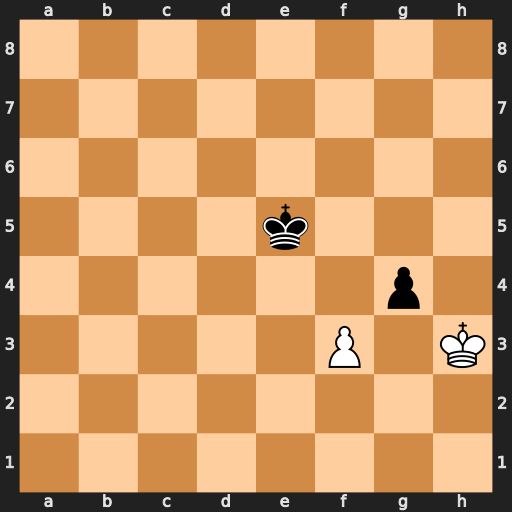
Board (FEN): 8/8/8/4k3/6p1/5P1K/8/8
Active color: w
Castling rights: -
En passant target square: -
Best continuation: Kxg4 Kf6 Kf4